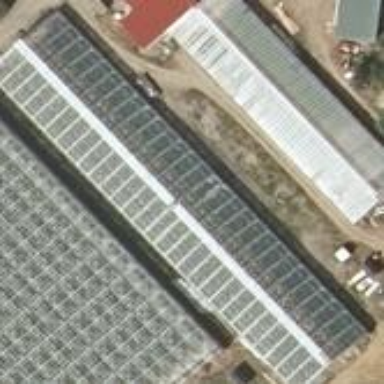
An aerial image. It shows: Greenhouse.